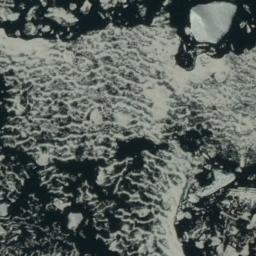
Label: sea_ice